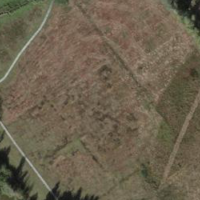
EUNIS habitat code: 21
Species observed at this site:
Lythrum salicaria
Rhagonycha fulva
Corvus corone
Cyanistes caeruleus
Cepaea nemoralis
Parnassia palustris
Cirsium palustre
Buteo buteo
Filipendula ulmaria
Rutpela maculata
Succisa pratensis
Parus major
Bellis perennis
Drosera rotundifolia